Question: I've got an app that I need a bit of help with. It uses DevExpress controls (C#, vs2012) and I'm having a bit of difficulty getting a User Control to override the events from the main form. The 'MainForm' inherits from DevExpress's 'RibbonForm' and is laid out in the typical Outlook fashion, with the Ribbon at the top, NavBar on the left side, and Content area on the right. As you can see from my diagram, I currently have the 'MainForm' and then several UserControls that I load into a 'Panel' control when a specific nav bar button is clicked. So when the user clicks 'Customers', the 'Customer' usercontrol is loaded in the content area. What I'm trying to do now is in each UserControl, override the Ribbon events from the 'MainForm' so I can have the logic in each UserControl. For instance, in Customers, the 'Save' ribbon event would do something different than the 'Orders' 'Save' event.

If I have the UserControls inherit from the 'MainForm', then they will each have the ribbon and navbar items on them, which I don't want. Is there any way to get the UserControls to override the ribbon events from the 'MainForm' form?
Any help/guidance is appreciated!
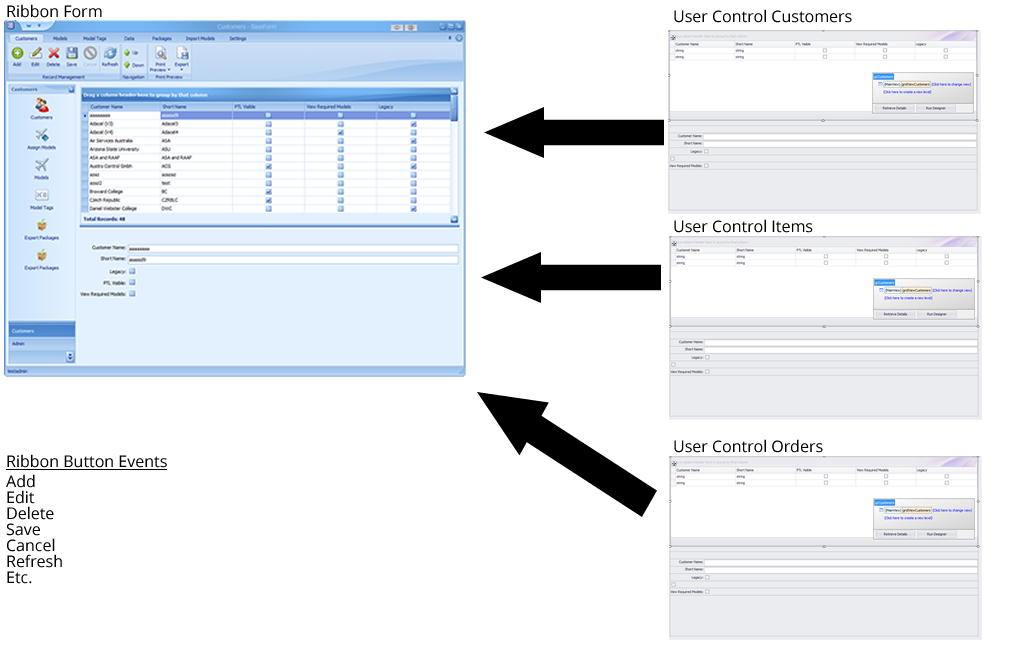
Answer: > Is there any way to get the UserControls to override the ribbon events
from the MainForm form?
Yes. This way is <URL>.
Just add the RibbonControl into each user control. Add and customize all needed commands in each case. Then use the <URL> methods when switching between these user controls - child ribbon will be merged/unmerged into/form parent ribbon.